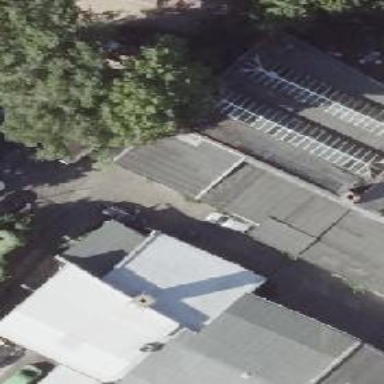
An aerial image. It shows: Car repair shop.